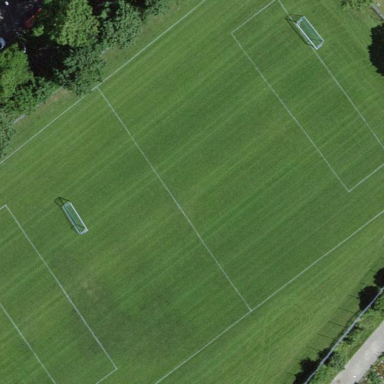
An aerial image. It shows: Grass pitch designated for multiple sports activities.